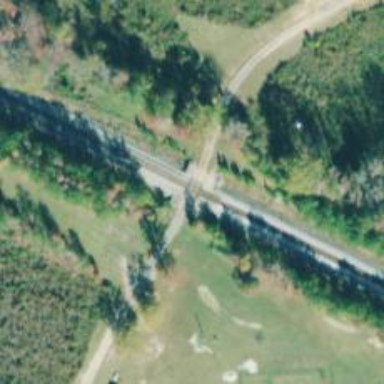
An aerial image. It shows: Level crossing along the railway.